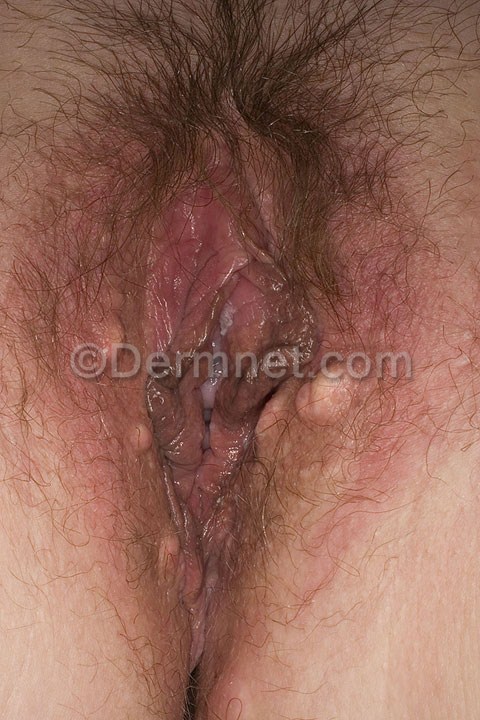
Disease: Seborrheic Keratoses and other Benign Tumors